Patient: sex M, age 26
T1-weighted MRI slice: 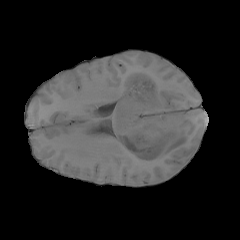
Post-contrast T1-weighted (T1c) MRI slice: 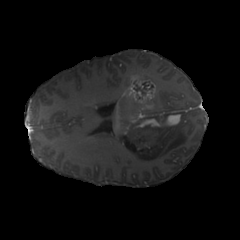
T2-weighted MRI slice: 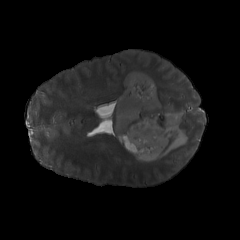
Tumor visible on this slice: yes
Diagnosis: Astrocytoma, IDH-mutant
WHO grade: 4